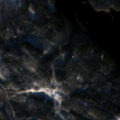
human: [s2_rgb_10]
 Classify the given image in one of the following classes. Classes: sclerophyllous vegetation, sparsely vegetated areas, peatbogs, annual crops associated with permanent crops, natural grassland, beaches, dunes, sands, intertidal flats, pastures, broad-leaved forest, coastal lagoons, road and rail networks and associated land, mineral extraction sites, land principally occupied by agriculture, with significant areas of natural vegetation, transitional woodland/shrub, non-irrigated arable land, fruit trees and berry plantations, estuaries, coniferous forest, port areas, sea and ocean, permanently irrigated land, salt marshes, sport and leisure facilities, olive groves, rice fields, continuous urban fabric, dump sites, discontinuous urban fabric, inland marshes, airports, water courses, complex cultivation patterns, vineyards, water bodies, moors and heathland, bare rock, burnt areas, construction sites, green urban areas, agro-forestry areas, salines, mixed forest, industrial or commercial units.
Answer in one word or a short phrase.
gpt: mixed forest, water bodies